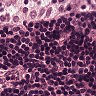
Metastatic tissue present: no